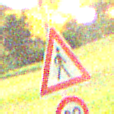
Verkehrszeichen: FussgaengerLinks
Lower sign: Geschwindigkeit30
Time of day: Night
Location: Outdoor (Nature)
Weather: Clear
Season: NotSpecified
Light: Natural